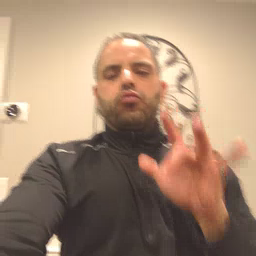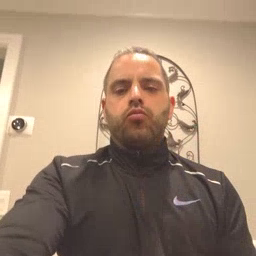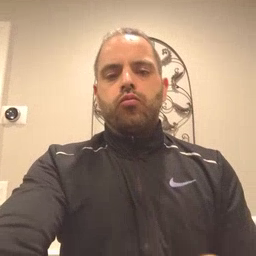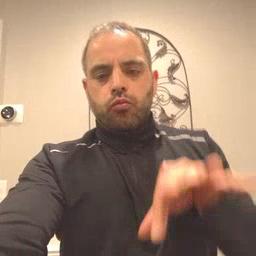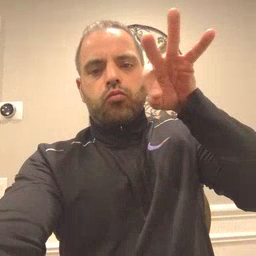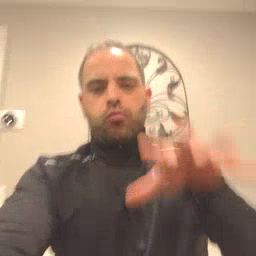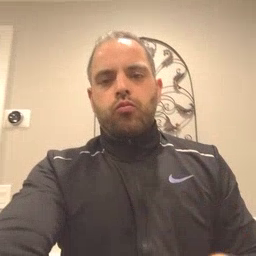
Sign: find